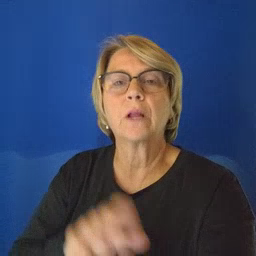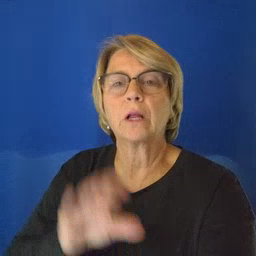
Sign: pencil